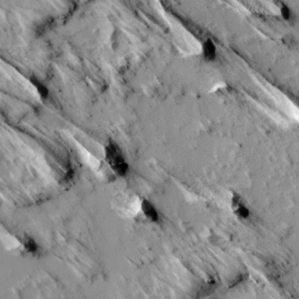
Label: non_frost